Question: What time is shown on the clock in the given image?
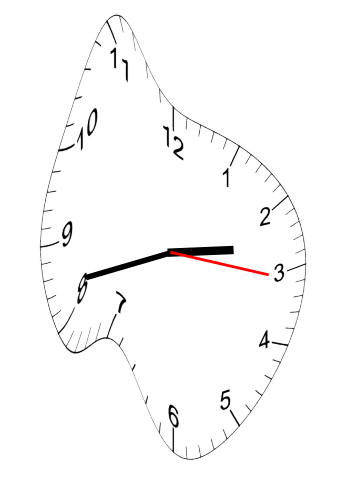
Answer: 02:42:16